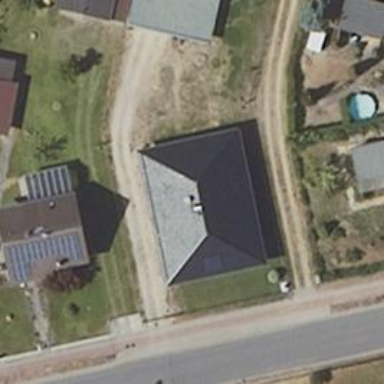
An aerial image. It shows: Simple and straightforward house.